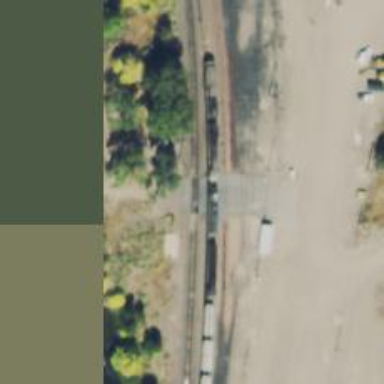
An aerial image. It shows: Railway track.